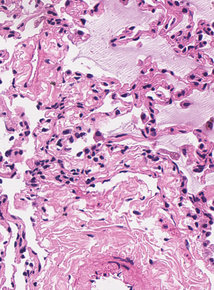
Tumor epithelial tissue: no
Tumor-associated stroma tissue: yes
Normal tissue: no